Field crop: maize
Growth stage: 1
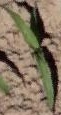
Species: maize